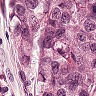
Metastatic tissue present: yes